Question: See here for code: <URL>
I know how to do the position bottom, negative margin trick with a bottom-border to make a hovered/active "tab" z-index over it but have been unable to recreate this effect when using a box-shadow. Any ideas?
I.E. I want the main navigation tabs to be on top of the box-shadow! I am essentially attempting to replicate what the Nike.com navigation does. E.g. When you hover over "Sports," then the bottom shadow is covered.
Thanks in advance!

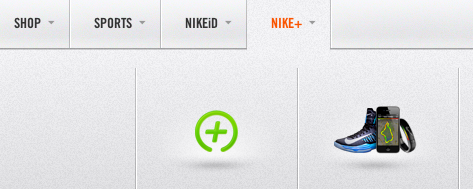
Answer: I found a solution I'm willing to settle for: <URL>
Scott, you were on the right track that it could be done with z-index